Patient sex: F
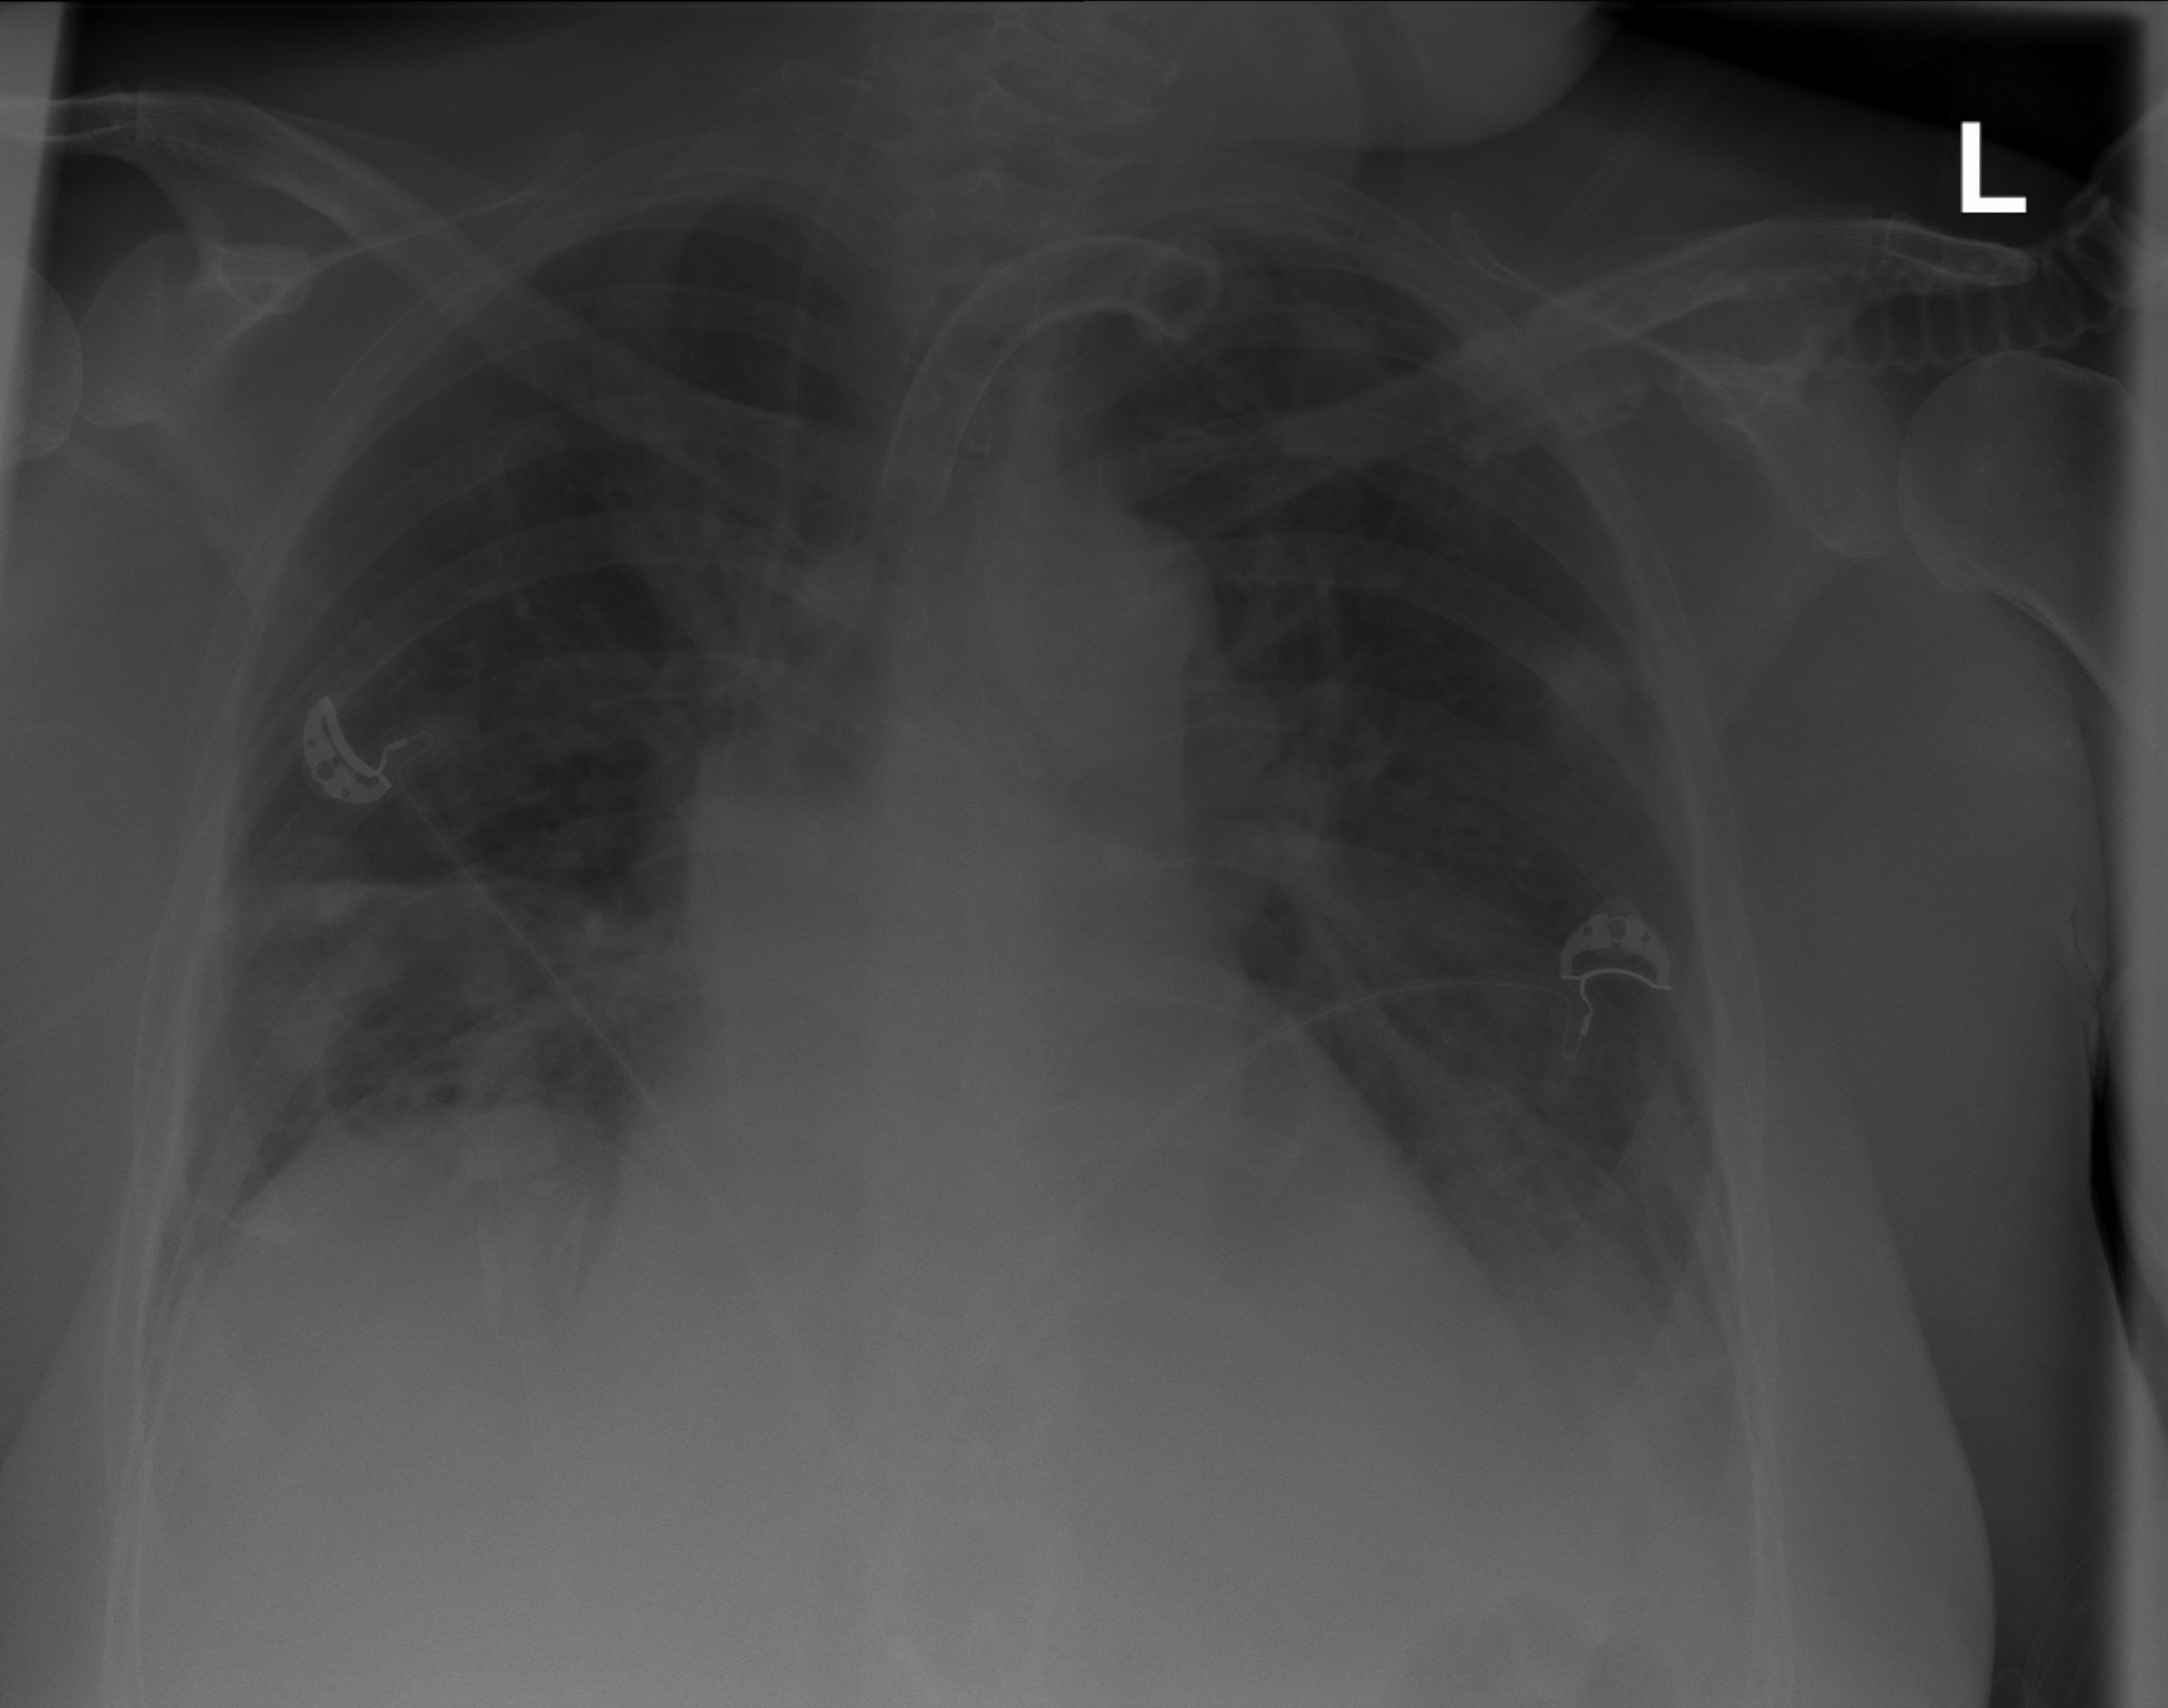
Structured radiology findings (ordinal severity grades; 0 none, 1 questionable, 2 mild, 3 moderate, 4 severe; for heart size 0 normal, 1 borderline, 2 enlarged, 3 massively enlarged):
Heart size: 2
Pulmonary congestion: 0
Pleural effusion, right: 2
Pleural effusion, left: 2
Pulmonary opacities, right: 2
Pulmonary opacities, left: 2
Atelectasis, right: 2
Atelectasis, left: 2